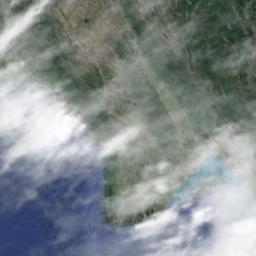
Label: cloud